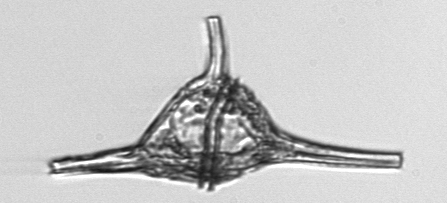
Label: Tripos